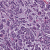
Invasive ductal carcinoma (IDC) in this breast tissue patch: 1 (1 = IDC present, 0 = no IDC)